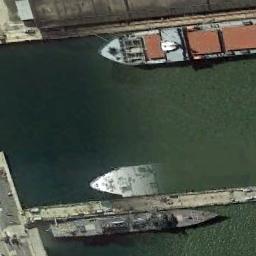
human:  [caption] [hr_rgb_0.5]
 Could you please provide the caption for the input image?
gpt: Two ships docked at the dock .

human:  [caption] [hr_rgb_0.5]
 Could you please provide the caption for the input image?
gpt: Several cargo ships are docked at the dock and the water is dark green .

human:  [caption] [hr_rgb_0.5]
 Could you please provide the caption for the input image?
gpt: Two ships are beside the dock .

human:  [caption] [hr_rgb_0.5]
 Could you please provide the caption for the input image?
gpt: There are two ships in the green water on the shore .

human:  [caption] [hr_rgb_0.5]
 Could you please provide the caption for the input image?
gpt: There are two ships at the harbor .